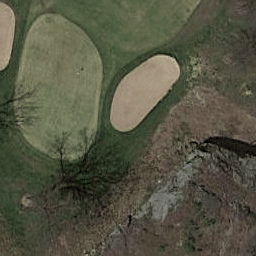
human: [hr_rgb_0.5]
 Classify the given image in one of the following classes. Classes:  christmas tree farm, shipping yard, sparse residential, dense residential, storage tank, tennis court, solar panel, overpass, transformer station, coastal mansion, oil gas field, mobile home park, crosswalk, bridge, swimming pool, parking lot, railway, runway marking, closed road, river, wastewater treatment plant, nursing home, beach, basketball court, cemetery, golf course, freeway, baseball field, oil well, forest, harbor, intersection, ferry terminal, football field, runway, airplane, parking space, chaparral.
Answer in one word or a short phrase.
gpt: golf course